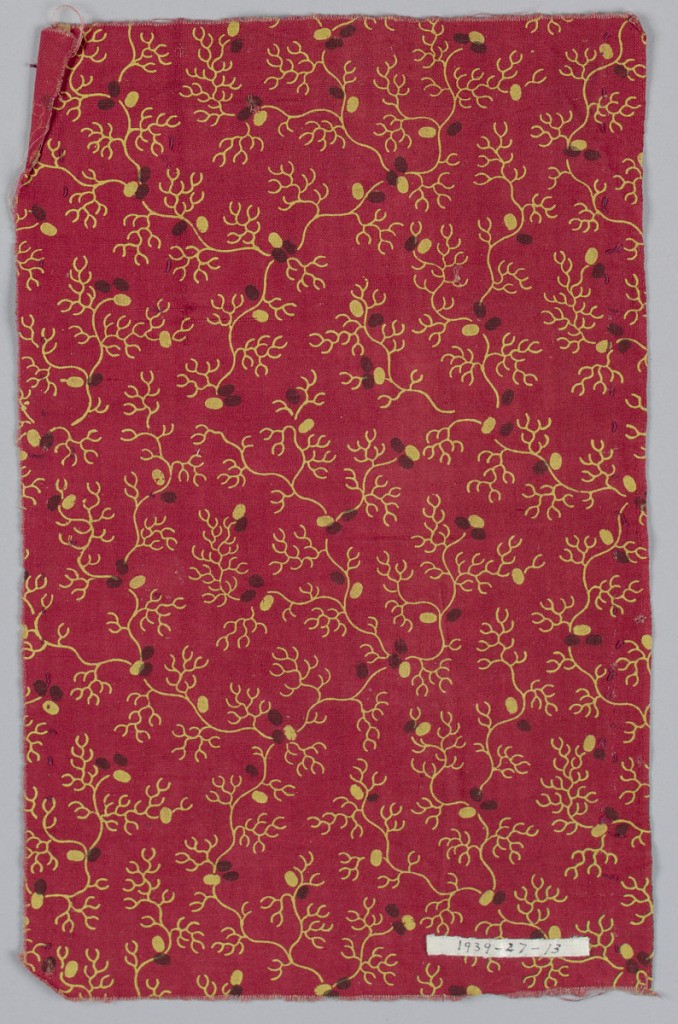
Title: Fragment
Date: ca. 1850
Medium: cotton Technique: printed
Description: Fragment with a wavy vine pattern has yellow lines with yellow and brown dots.